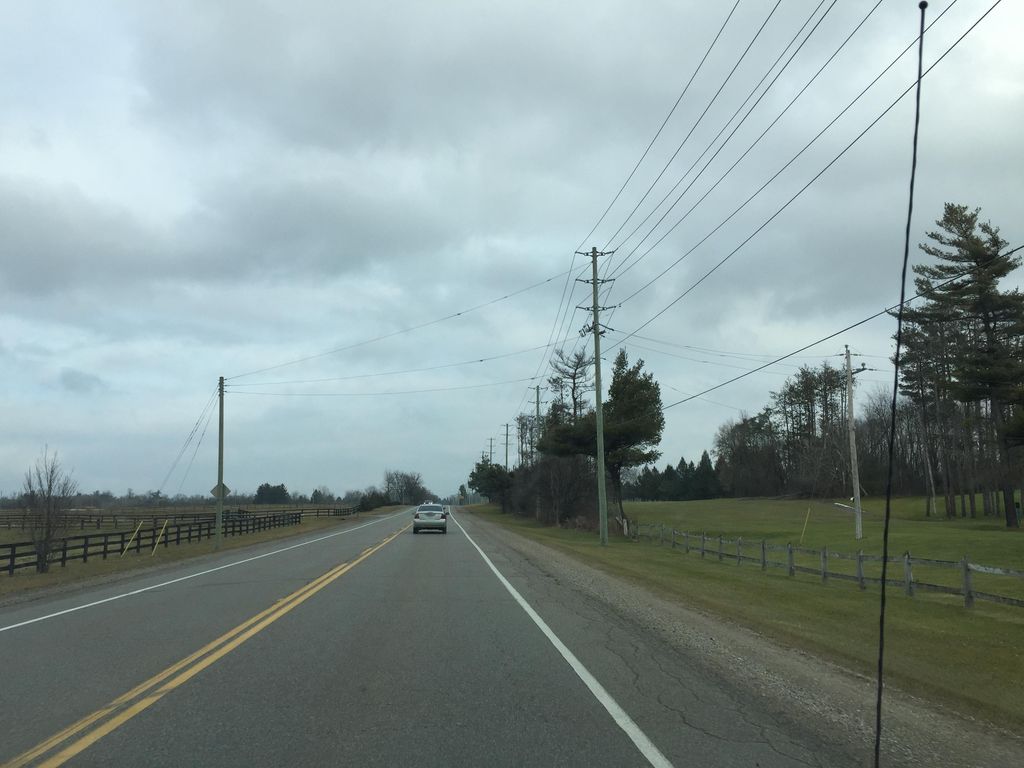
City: kitchener-waterloo